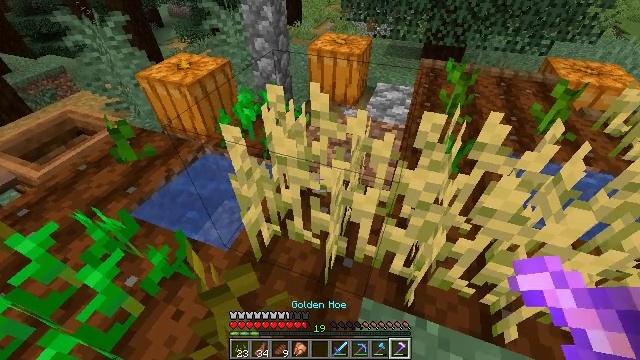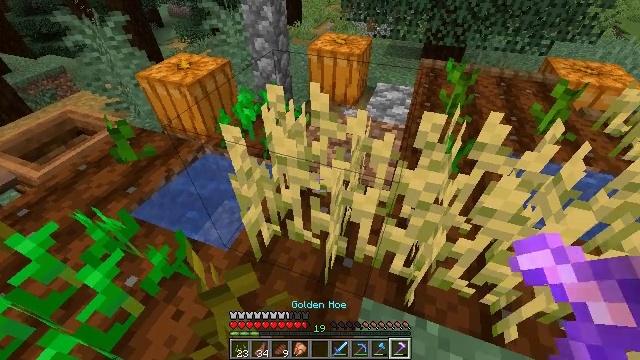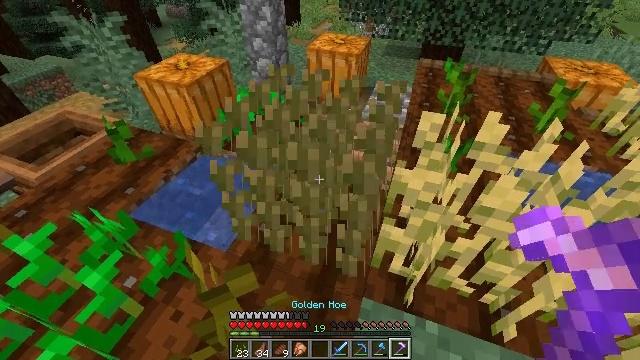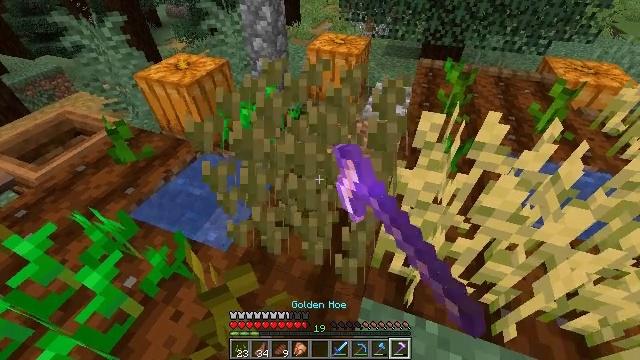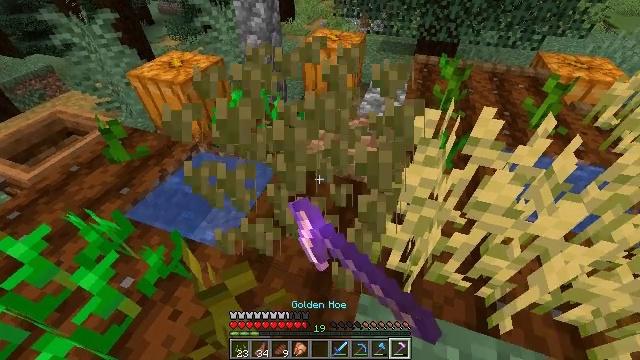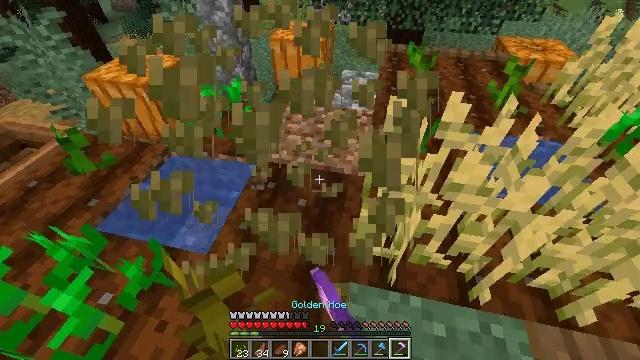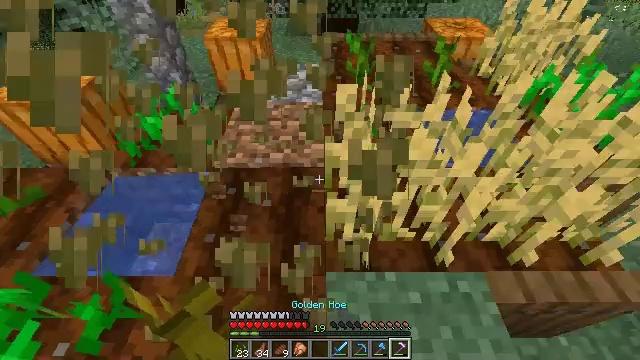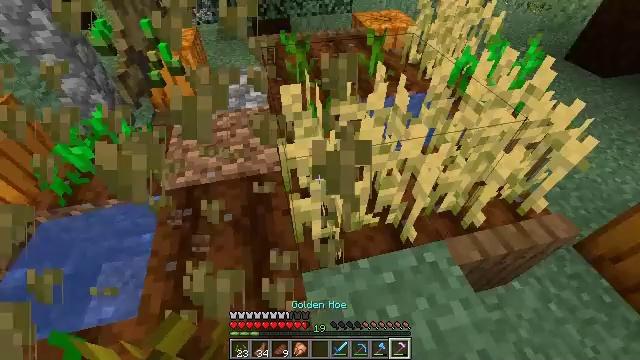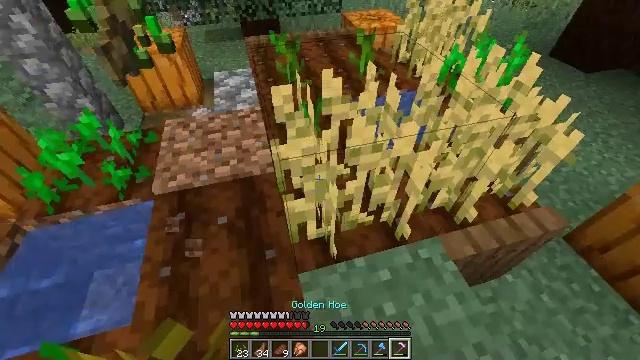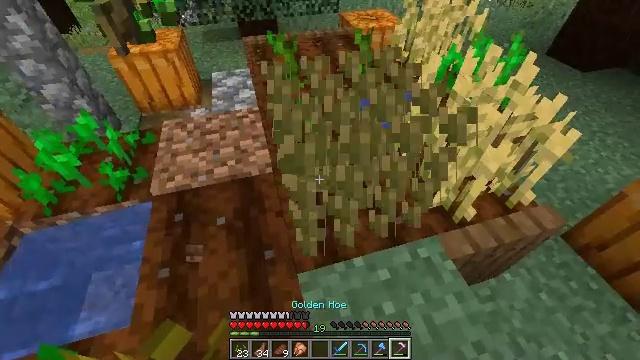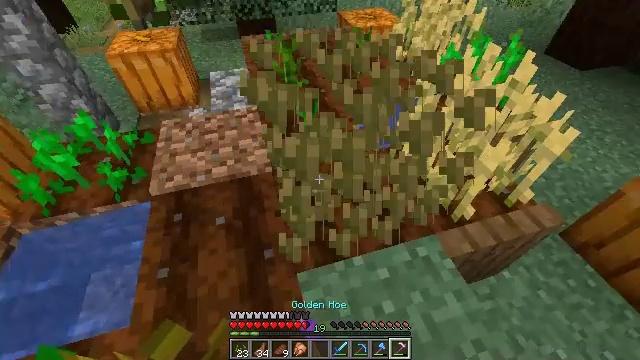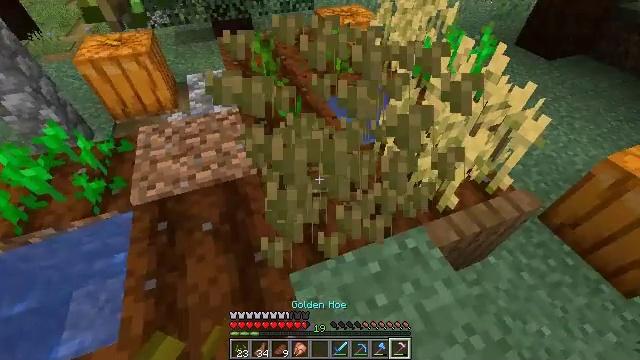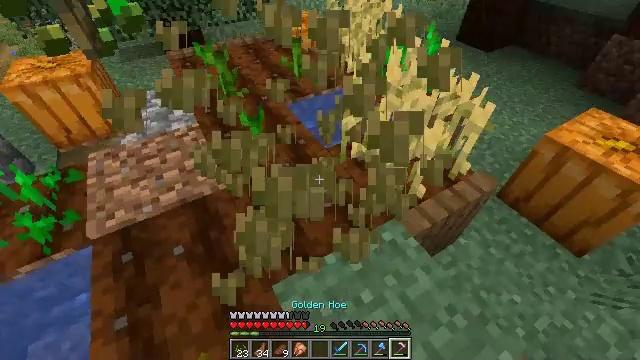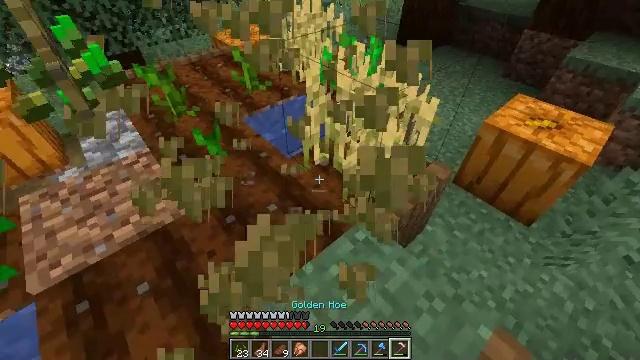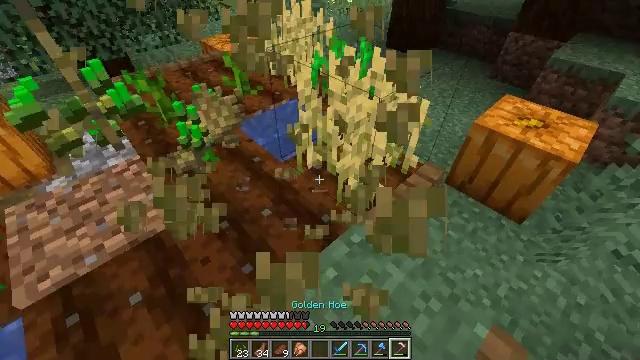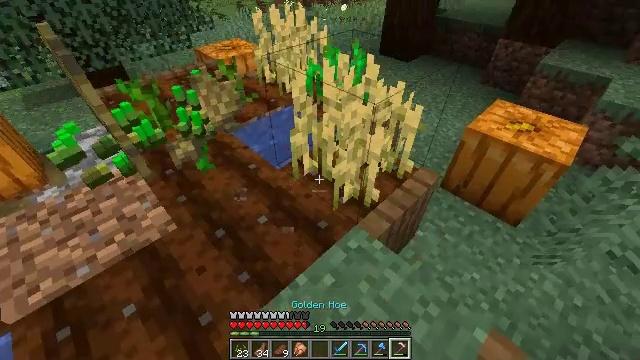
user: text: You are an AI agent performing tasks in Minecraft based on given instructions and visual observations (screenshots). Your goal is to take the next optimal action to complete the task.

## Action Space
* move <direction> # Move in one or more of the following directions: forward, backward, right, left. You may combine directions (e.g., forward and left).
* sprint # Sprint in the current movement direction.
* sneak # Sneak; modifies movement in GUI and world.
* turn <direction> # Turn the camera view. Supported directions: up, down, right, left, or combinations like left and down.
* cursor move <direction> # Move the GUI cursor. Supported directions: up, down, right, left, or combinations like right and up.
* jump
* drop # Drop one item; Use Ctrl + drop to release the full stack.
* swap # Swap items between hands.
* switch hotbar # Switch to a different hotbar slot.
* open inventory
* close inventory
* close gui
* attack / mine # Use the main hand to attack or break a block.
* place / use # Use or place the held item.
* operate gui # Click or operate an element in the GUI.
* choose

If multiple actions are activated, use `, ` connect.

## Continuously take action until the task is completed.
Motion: motion action
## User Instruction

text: Get wheat from the farmland.
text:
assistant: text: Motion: no_op
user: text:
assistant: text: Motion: attack / mine
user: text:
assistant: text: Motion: attack / mine
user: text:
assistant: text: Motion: turn right, attack / mine
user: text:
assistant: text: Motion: turn right and down
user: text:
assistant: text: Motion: turn right and down
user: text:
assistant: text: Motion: turn right
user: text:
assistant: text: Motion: turn right
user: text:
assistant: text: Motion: attack / mine
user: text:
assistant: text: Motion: attack / mine
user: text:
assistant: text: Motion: turn right, attack / mine
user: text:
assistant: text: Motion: turn right and up
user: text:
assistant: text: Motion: turn right and up
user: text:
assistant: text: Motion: turn right
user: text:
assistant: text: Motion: turn right and up
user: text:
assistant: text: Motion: turn right and up
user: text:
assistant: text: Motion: turn right and up
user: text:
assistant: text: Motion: no_op
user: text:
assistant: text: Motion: attack / mine
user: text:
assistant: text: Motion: attack / mine
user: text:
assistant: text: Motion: no_op
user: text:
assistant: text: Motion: no_op
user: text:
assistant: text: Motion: move forward
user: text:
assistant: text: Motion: no_op